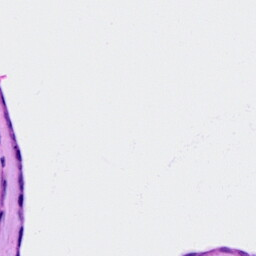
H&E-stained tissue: Ovarian